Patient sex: M
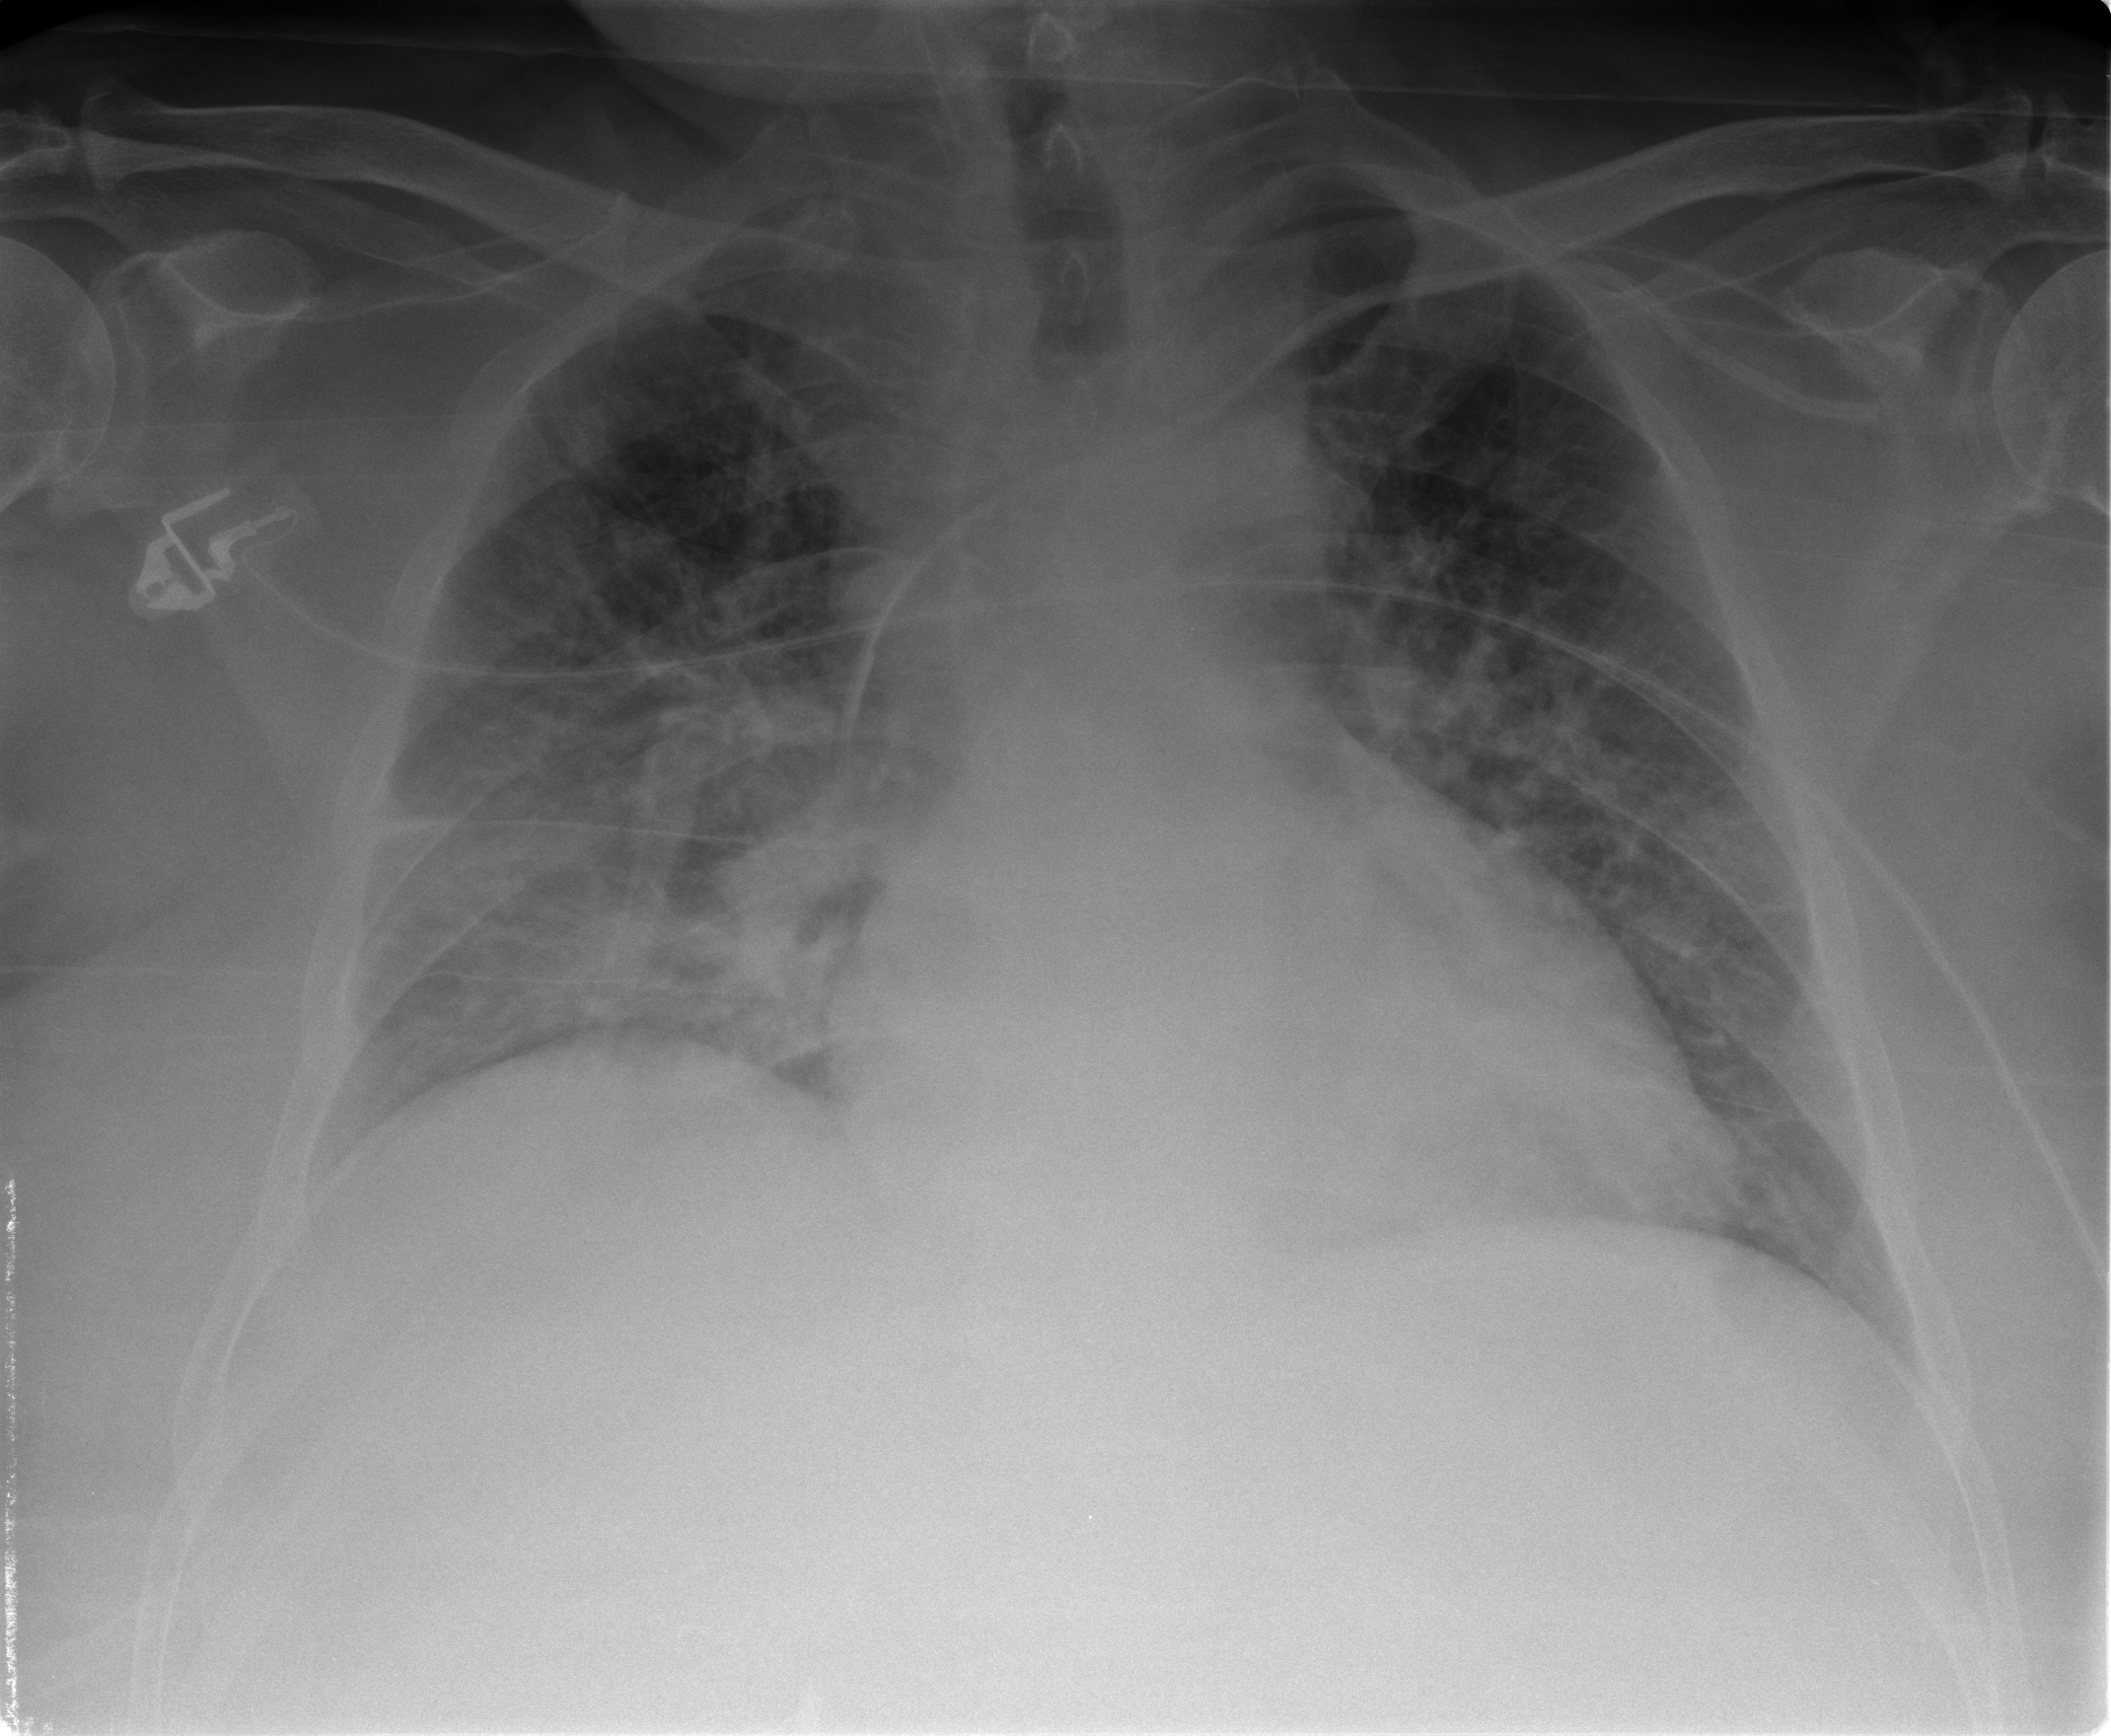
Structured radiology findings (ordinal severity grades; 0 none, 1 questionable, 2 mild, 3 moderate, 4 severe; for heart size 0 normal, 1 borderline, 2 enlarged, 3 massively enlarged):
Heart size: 2
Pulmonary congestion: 2
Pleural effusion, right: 1
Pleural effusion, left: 0
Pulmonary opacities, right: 3
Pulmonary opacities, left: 2
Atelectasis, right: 2
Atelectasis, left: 2